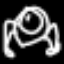
Label: frog